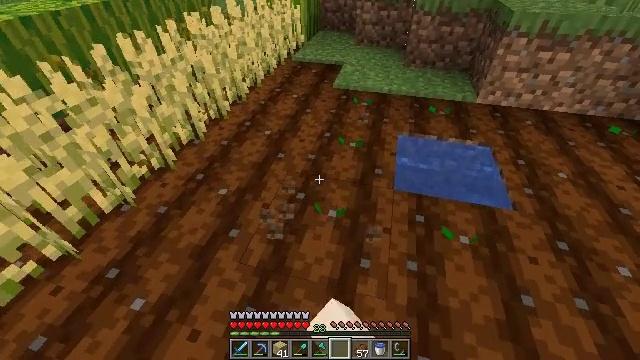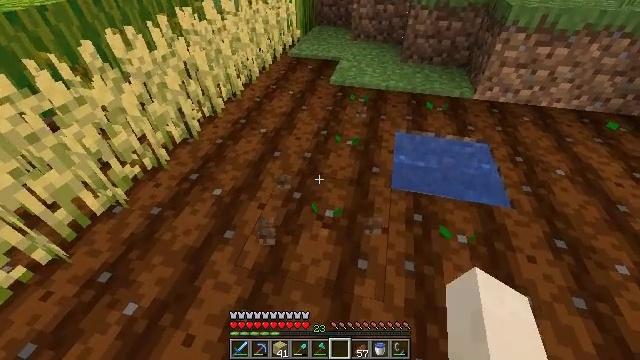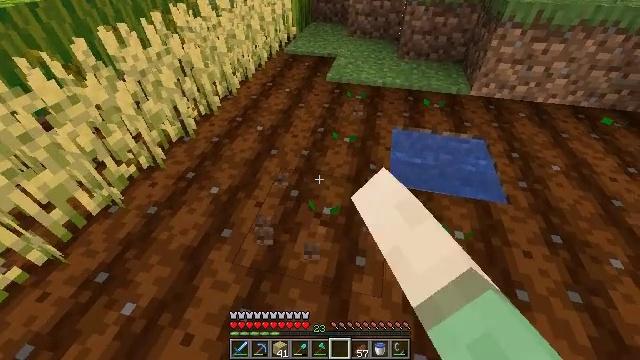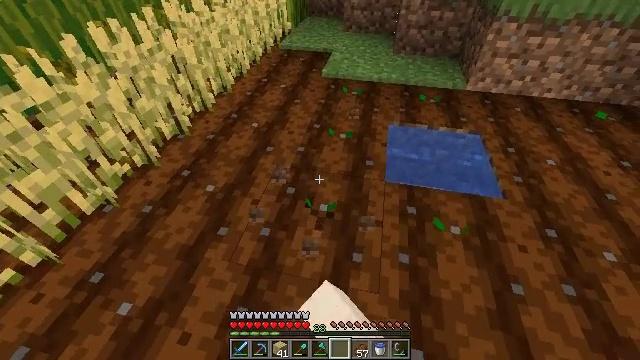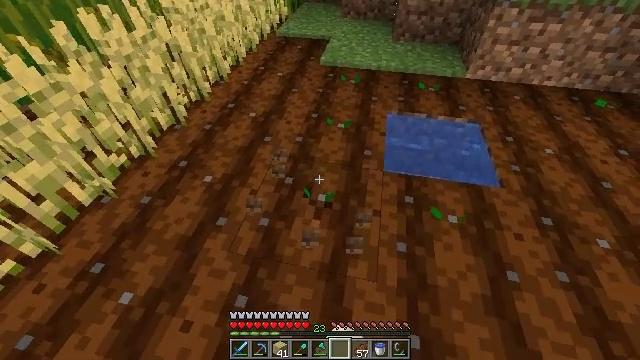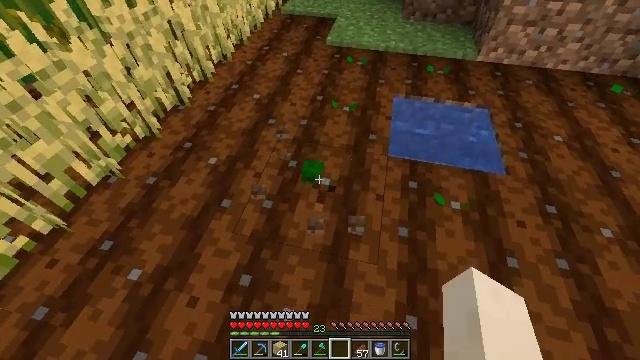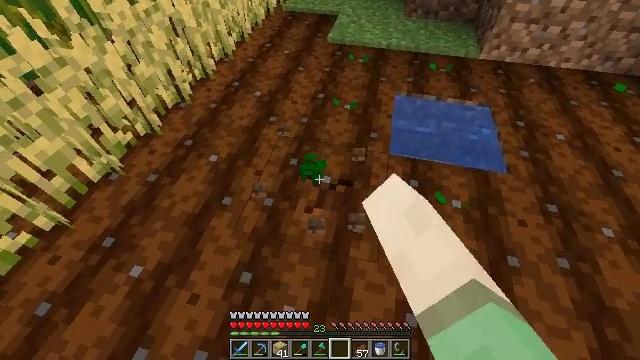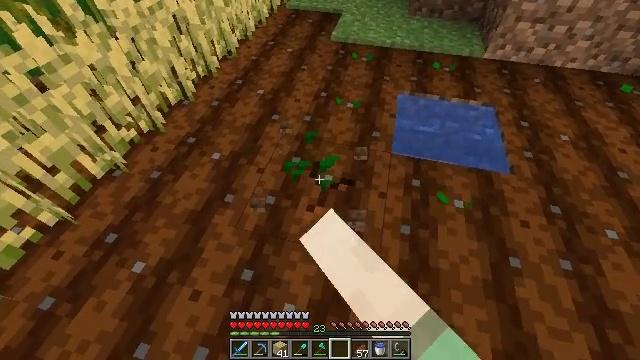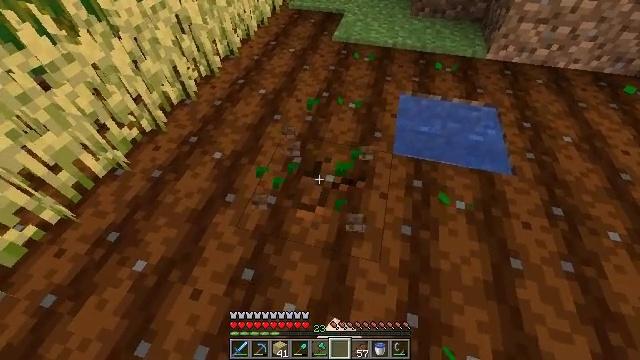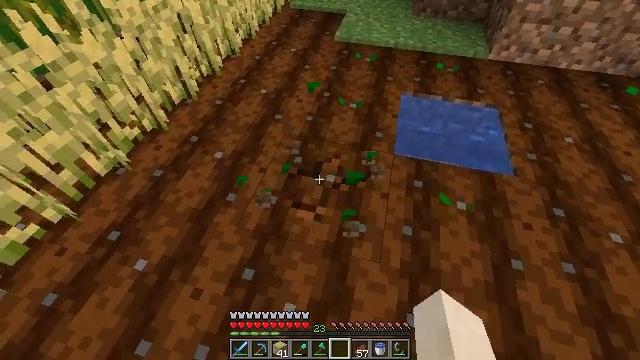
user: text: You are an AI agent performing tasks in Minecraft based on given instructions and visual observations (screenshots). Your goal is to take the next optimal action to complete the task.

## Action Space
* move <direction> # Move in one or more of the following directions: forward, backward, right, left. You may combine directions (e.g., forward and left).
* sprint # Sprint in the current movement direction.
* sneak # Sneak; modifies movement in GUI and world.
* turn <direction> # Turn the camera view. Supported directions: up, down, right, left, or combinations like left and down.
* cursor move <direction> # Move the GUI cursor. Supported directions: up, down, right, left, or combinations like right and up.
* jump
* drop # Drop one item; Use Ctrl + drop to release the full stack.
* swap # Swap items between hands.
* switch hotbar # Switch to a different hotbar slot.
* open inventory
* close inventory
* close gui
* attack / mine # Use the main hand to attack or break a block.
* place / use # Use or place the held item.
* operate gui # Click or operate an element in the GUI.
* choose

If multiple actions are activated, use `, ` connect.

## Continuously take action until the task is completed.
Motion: motion action
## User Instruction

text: Gather the pumpkin stem from the farm.
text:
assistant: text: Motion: attack / mine
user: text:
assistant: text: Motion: attack / mine
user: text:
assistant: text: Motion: attack / mine
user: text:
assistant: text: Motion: turn down, attack / mine
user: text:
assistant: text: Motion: turn left and down, attack / mine
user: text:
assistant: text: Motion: attack / mine
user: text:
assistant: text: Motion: attack / mine
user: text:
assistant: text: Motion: attack / mine
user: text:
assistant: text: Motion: attack / mine
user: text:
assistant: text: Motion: attack / mine